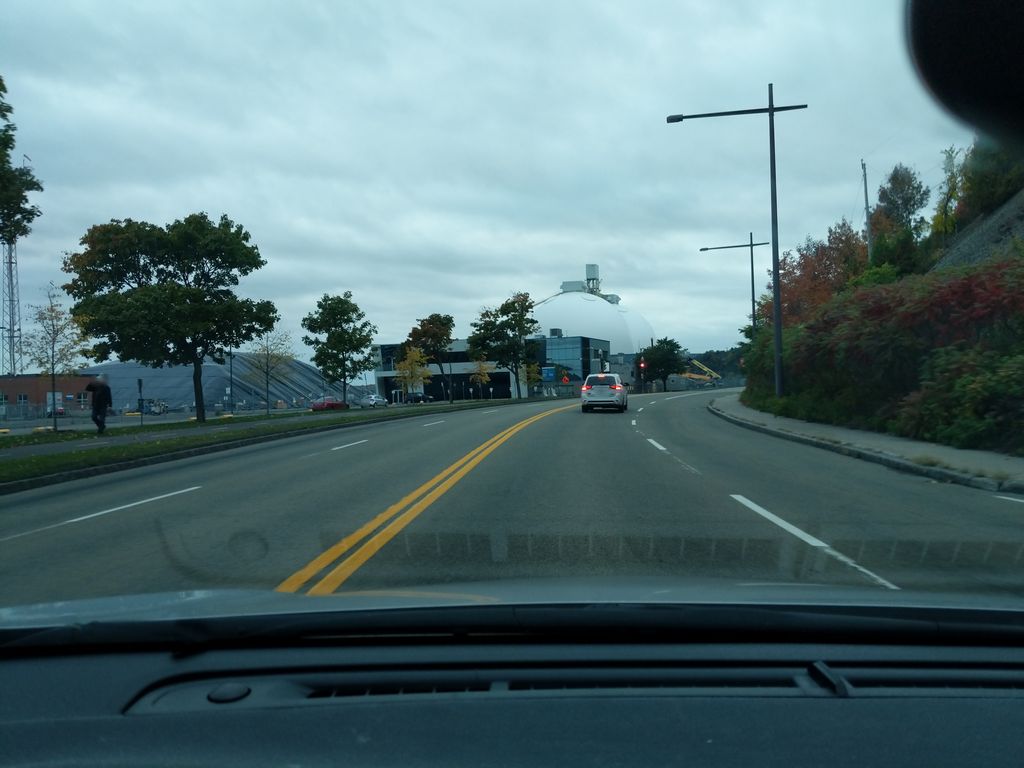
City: quebec_city